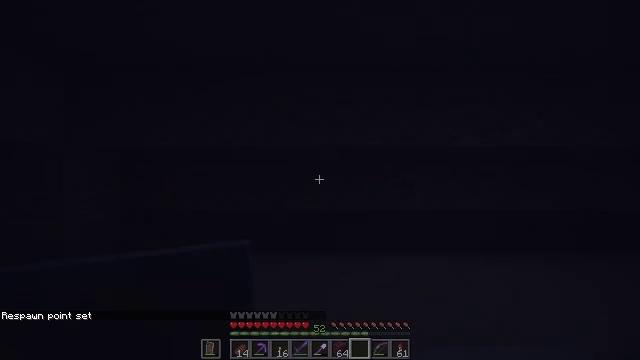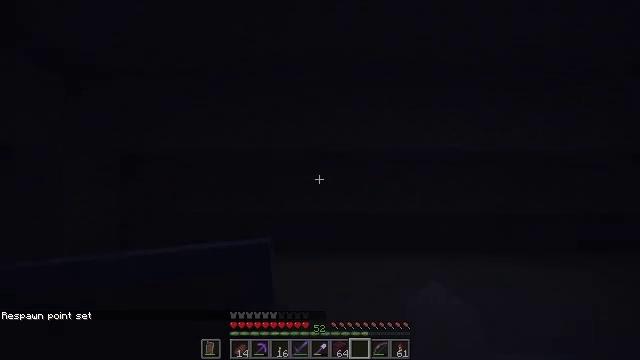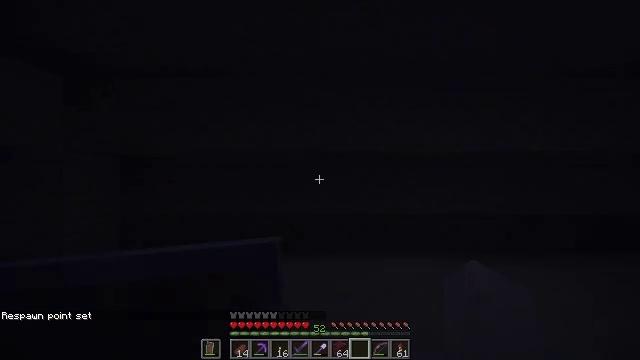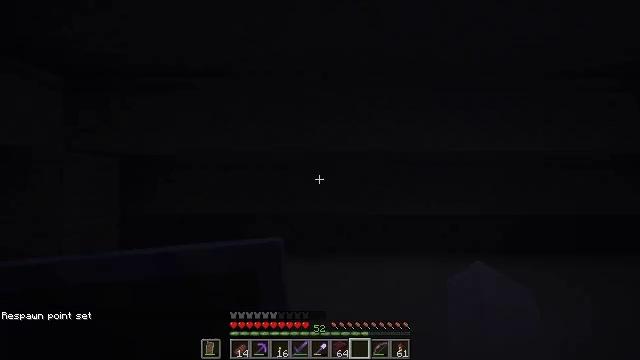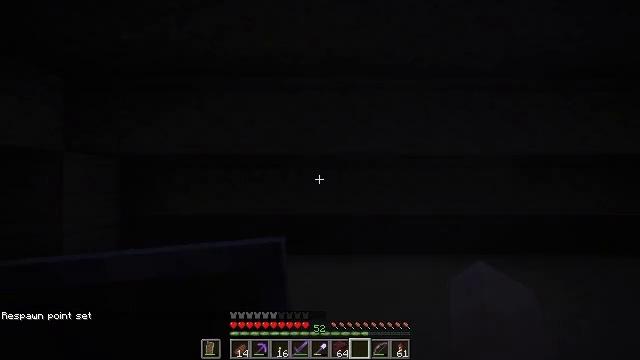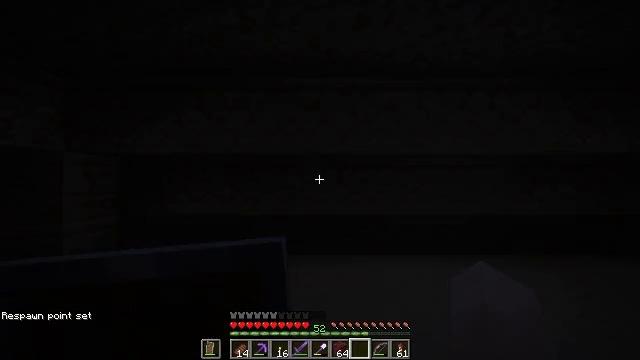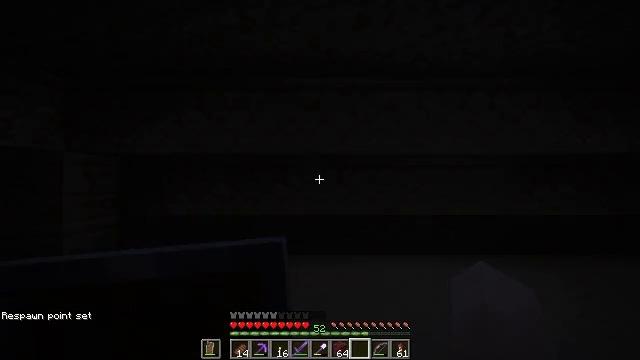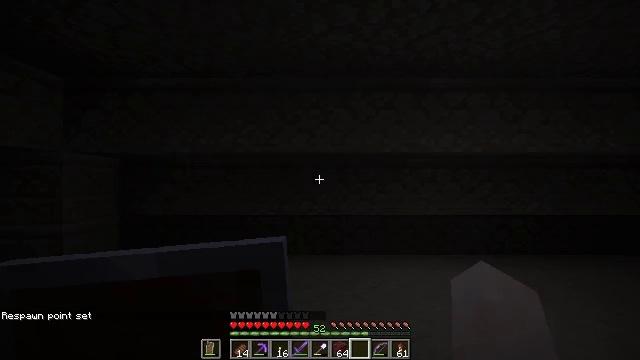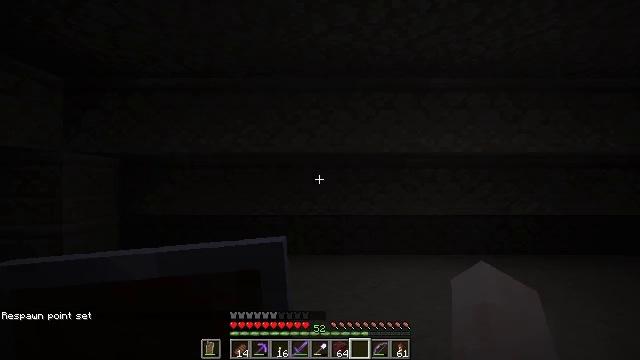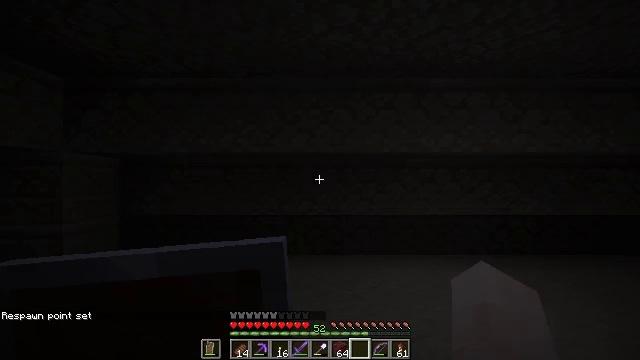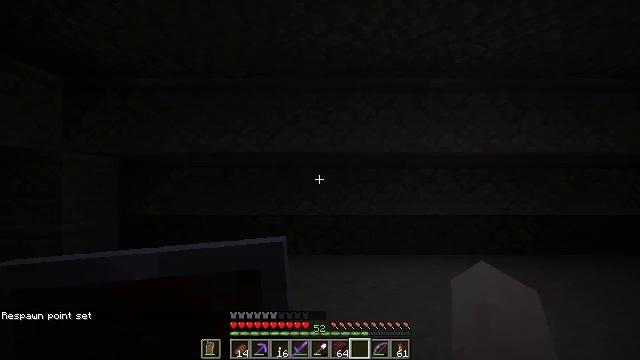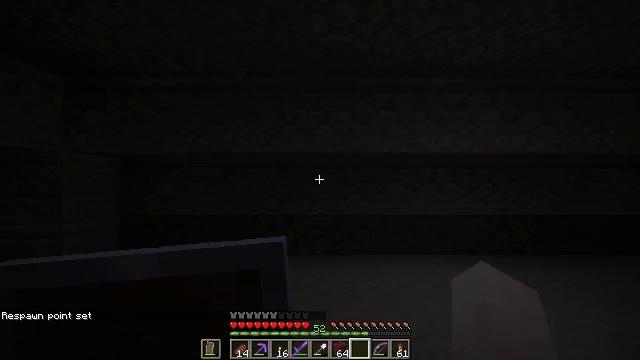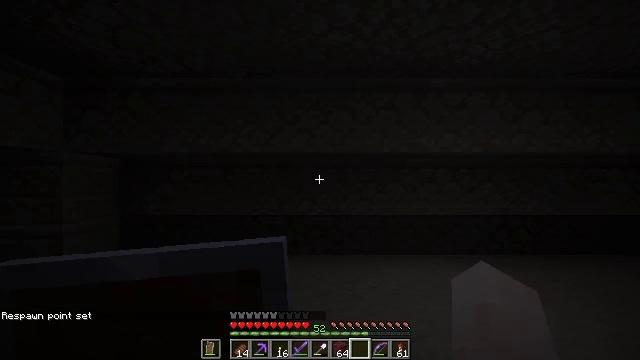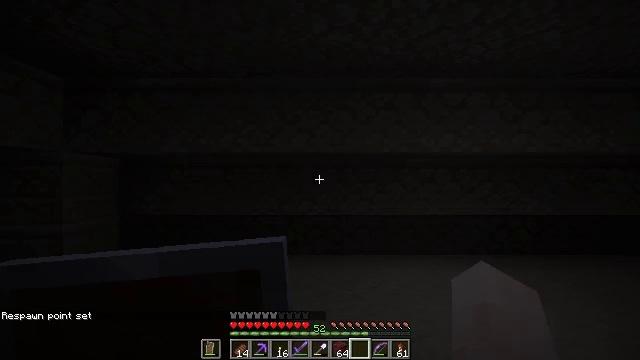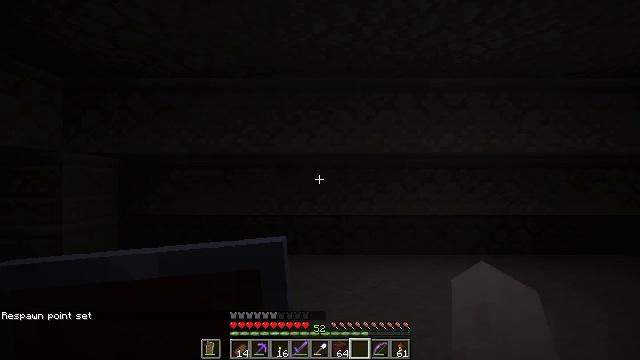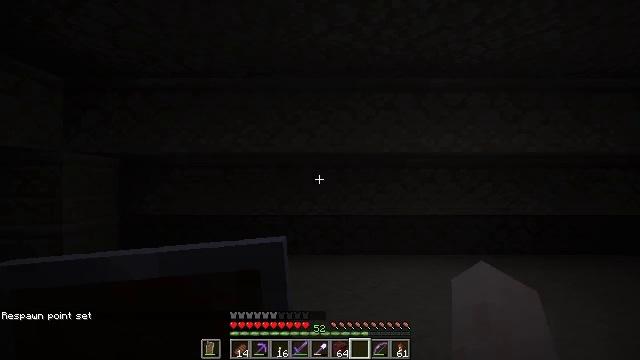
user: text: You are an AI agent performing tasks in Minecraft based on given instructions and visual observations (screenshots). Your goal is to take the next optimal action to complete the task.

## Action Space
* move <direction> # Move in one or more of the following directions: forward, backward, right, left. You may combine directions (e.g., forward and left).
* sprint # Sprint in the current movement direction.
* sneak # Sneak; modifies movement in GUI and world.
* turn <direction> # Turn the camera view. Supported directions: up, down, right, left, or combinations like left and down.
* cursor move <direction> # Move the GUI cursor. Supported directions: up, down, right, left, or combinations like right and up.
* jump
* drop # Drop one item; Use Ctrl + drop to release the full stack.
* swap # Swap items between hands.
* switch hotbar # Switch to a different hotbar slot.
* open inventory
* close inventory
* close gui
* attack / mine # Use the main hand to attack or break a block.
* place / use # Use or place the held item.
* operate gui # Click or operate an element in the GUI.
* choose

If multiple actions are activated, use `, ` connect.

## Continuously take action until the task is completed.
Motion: motion action
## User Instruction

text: Break the sandstone to collect.
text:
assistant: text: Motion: no_op
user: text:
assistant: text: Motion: no_op
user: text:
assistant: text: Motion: no_op
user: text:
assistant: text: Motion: no_op
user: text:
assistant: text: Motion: no_op
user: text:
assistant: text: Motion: no_op
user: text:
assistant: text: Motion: no_op
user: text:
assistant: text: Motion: no_op
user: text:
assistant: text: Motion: no_op
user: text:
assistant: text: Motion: no_op
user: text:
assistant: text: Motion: no_op
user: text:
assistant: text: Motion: no_op
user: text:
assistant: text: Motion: no_op
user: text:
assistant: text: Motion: no_op
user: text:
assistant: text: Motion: no_op
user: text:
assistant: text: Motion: no_op
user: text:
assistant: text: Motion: no_op
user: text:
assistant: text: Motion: no_op
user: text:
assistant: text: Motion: turn right and down
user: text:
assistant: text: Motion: turn right and down
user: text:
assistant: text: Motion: turn right and down
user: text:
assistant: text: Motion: turn right and down
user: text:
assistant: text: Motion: turn right and down
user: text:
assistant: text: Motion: turn up
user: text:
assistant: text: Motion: no_op
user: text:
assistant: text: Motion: no_op
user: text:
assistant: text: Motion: no_op
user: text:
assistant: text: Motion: turn right
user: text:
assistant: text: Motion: no_op
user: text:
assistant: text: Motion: turn right and down